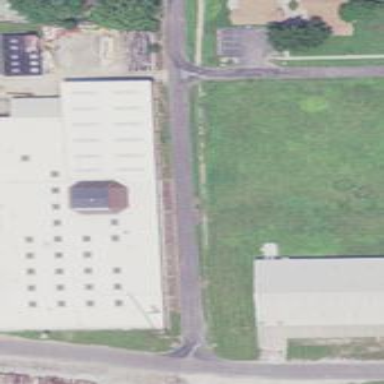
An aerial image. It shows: Industrial building.